Interaction volume radius: 5 \u00c5
Interaction volume height: 10 \u00c5
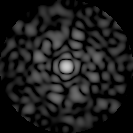
Disorder parameter: 0.8419